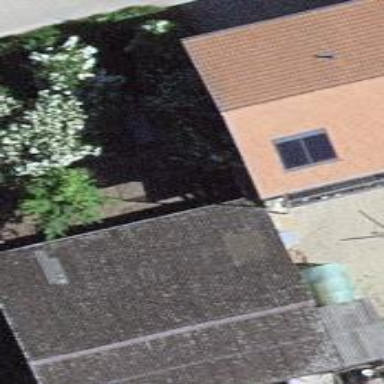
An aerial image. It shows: Garage building.